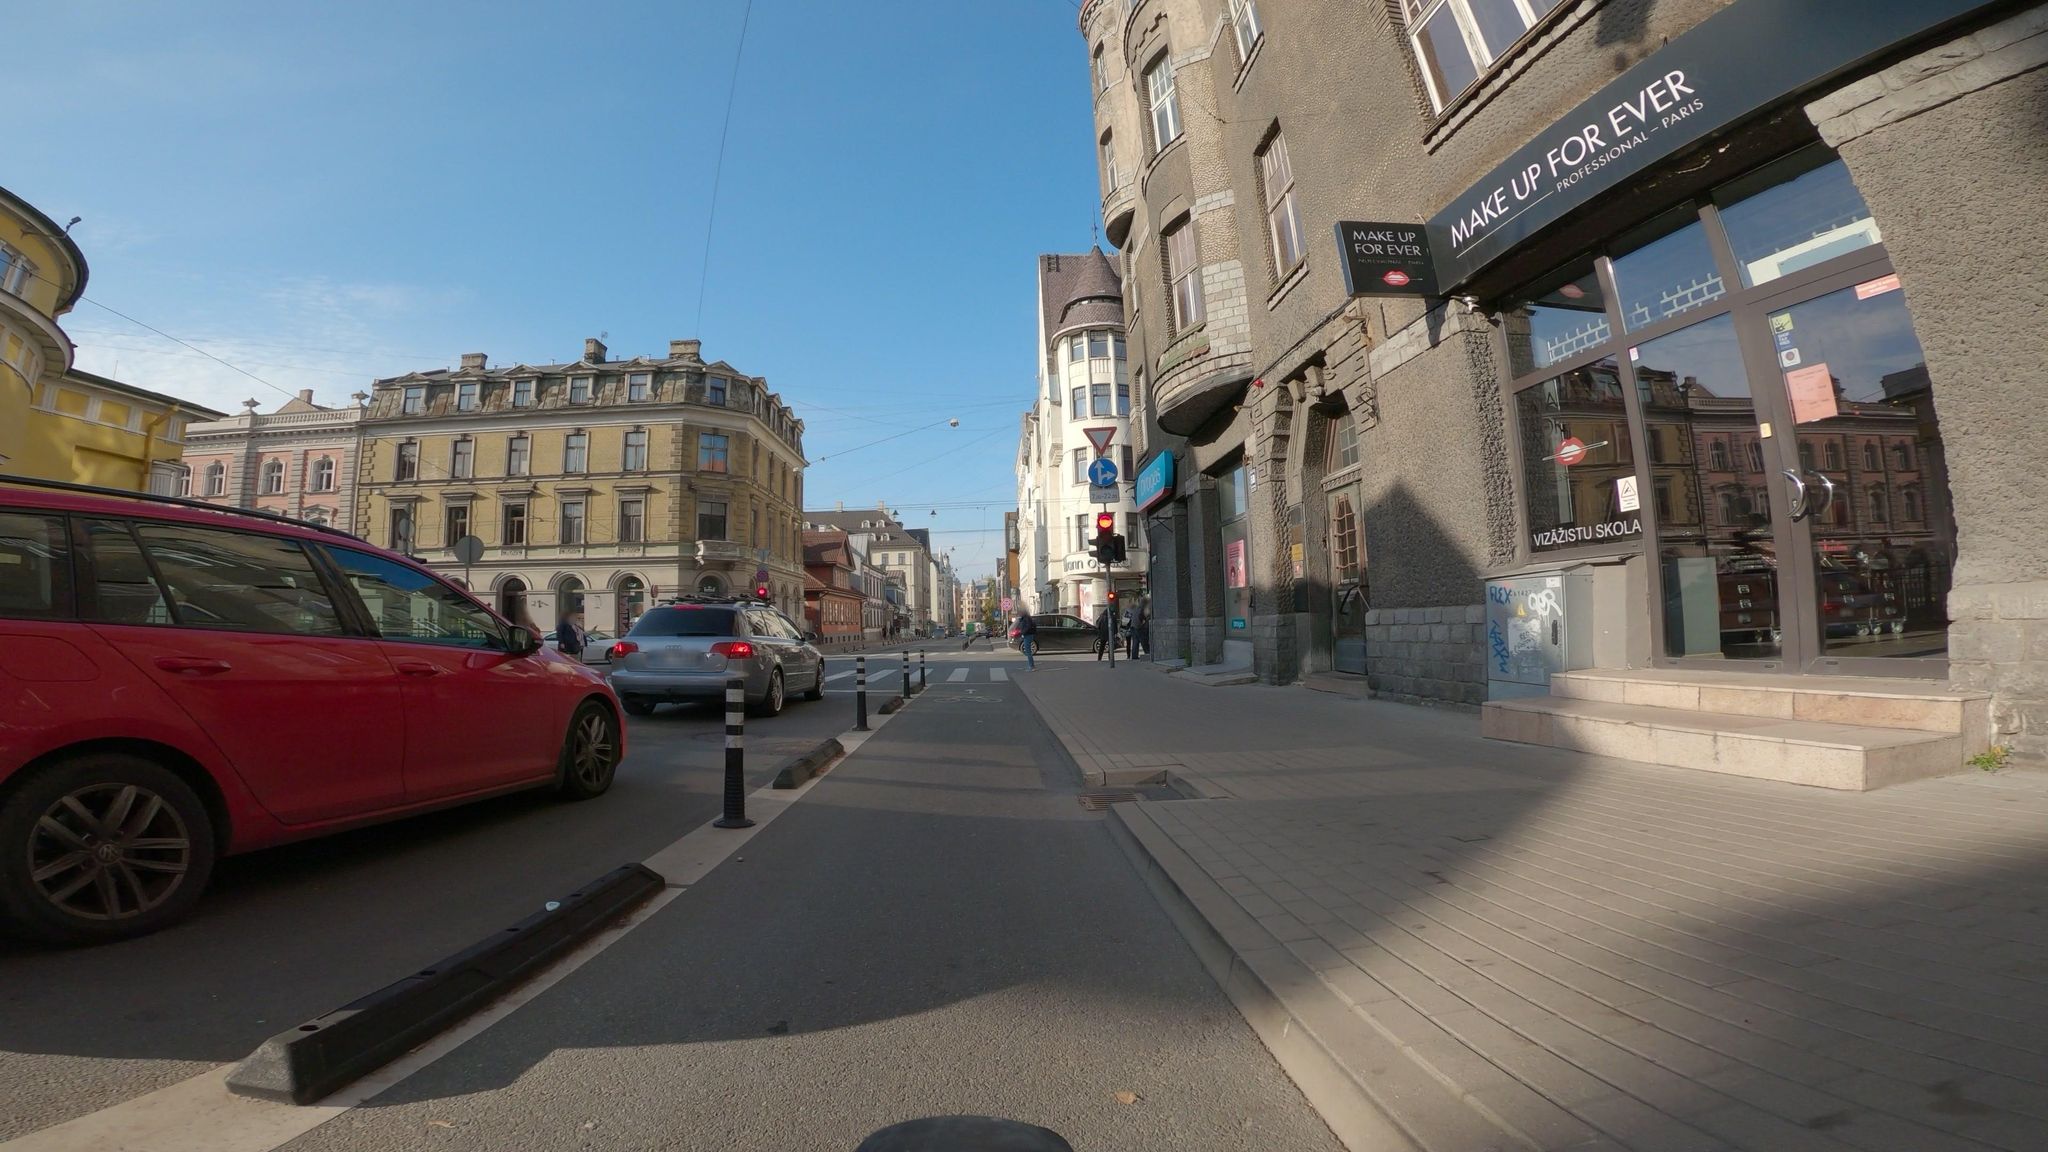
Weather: clear
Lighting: day
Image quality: good
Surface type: walking surface
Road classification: cycleway
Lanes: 2
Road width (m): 1.0
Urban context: urban centre
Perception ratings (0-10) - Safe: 5.34, Lively: 8.46, Beautiful: 7.5, Boring: 3.87, Depressing: 2.11, Wealthy: 9.53